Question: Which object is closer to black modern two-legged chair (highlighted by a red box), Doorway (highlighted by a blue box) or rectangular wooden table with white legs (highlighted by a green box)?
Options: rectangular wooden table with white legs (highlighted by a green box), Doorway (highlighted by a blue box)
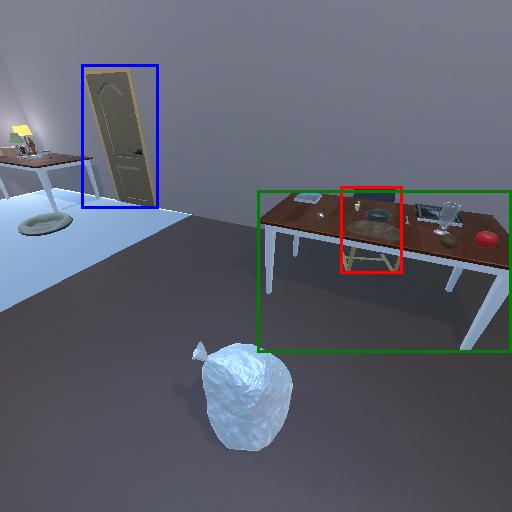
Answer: rectangular wooden table with white legs (highlighted by a green box)